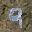
Label: 9